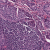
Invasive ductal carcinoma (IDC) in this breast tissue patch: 1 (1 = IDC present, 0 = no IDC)